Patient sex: M
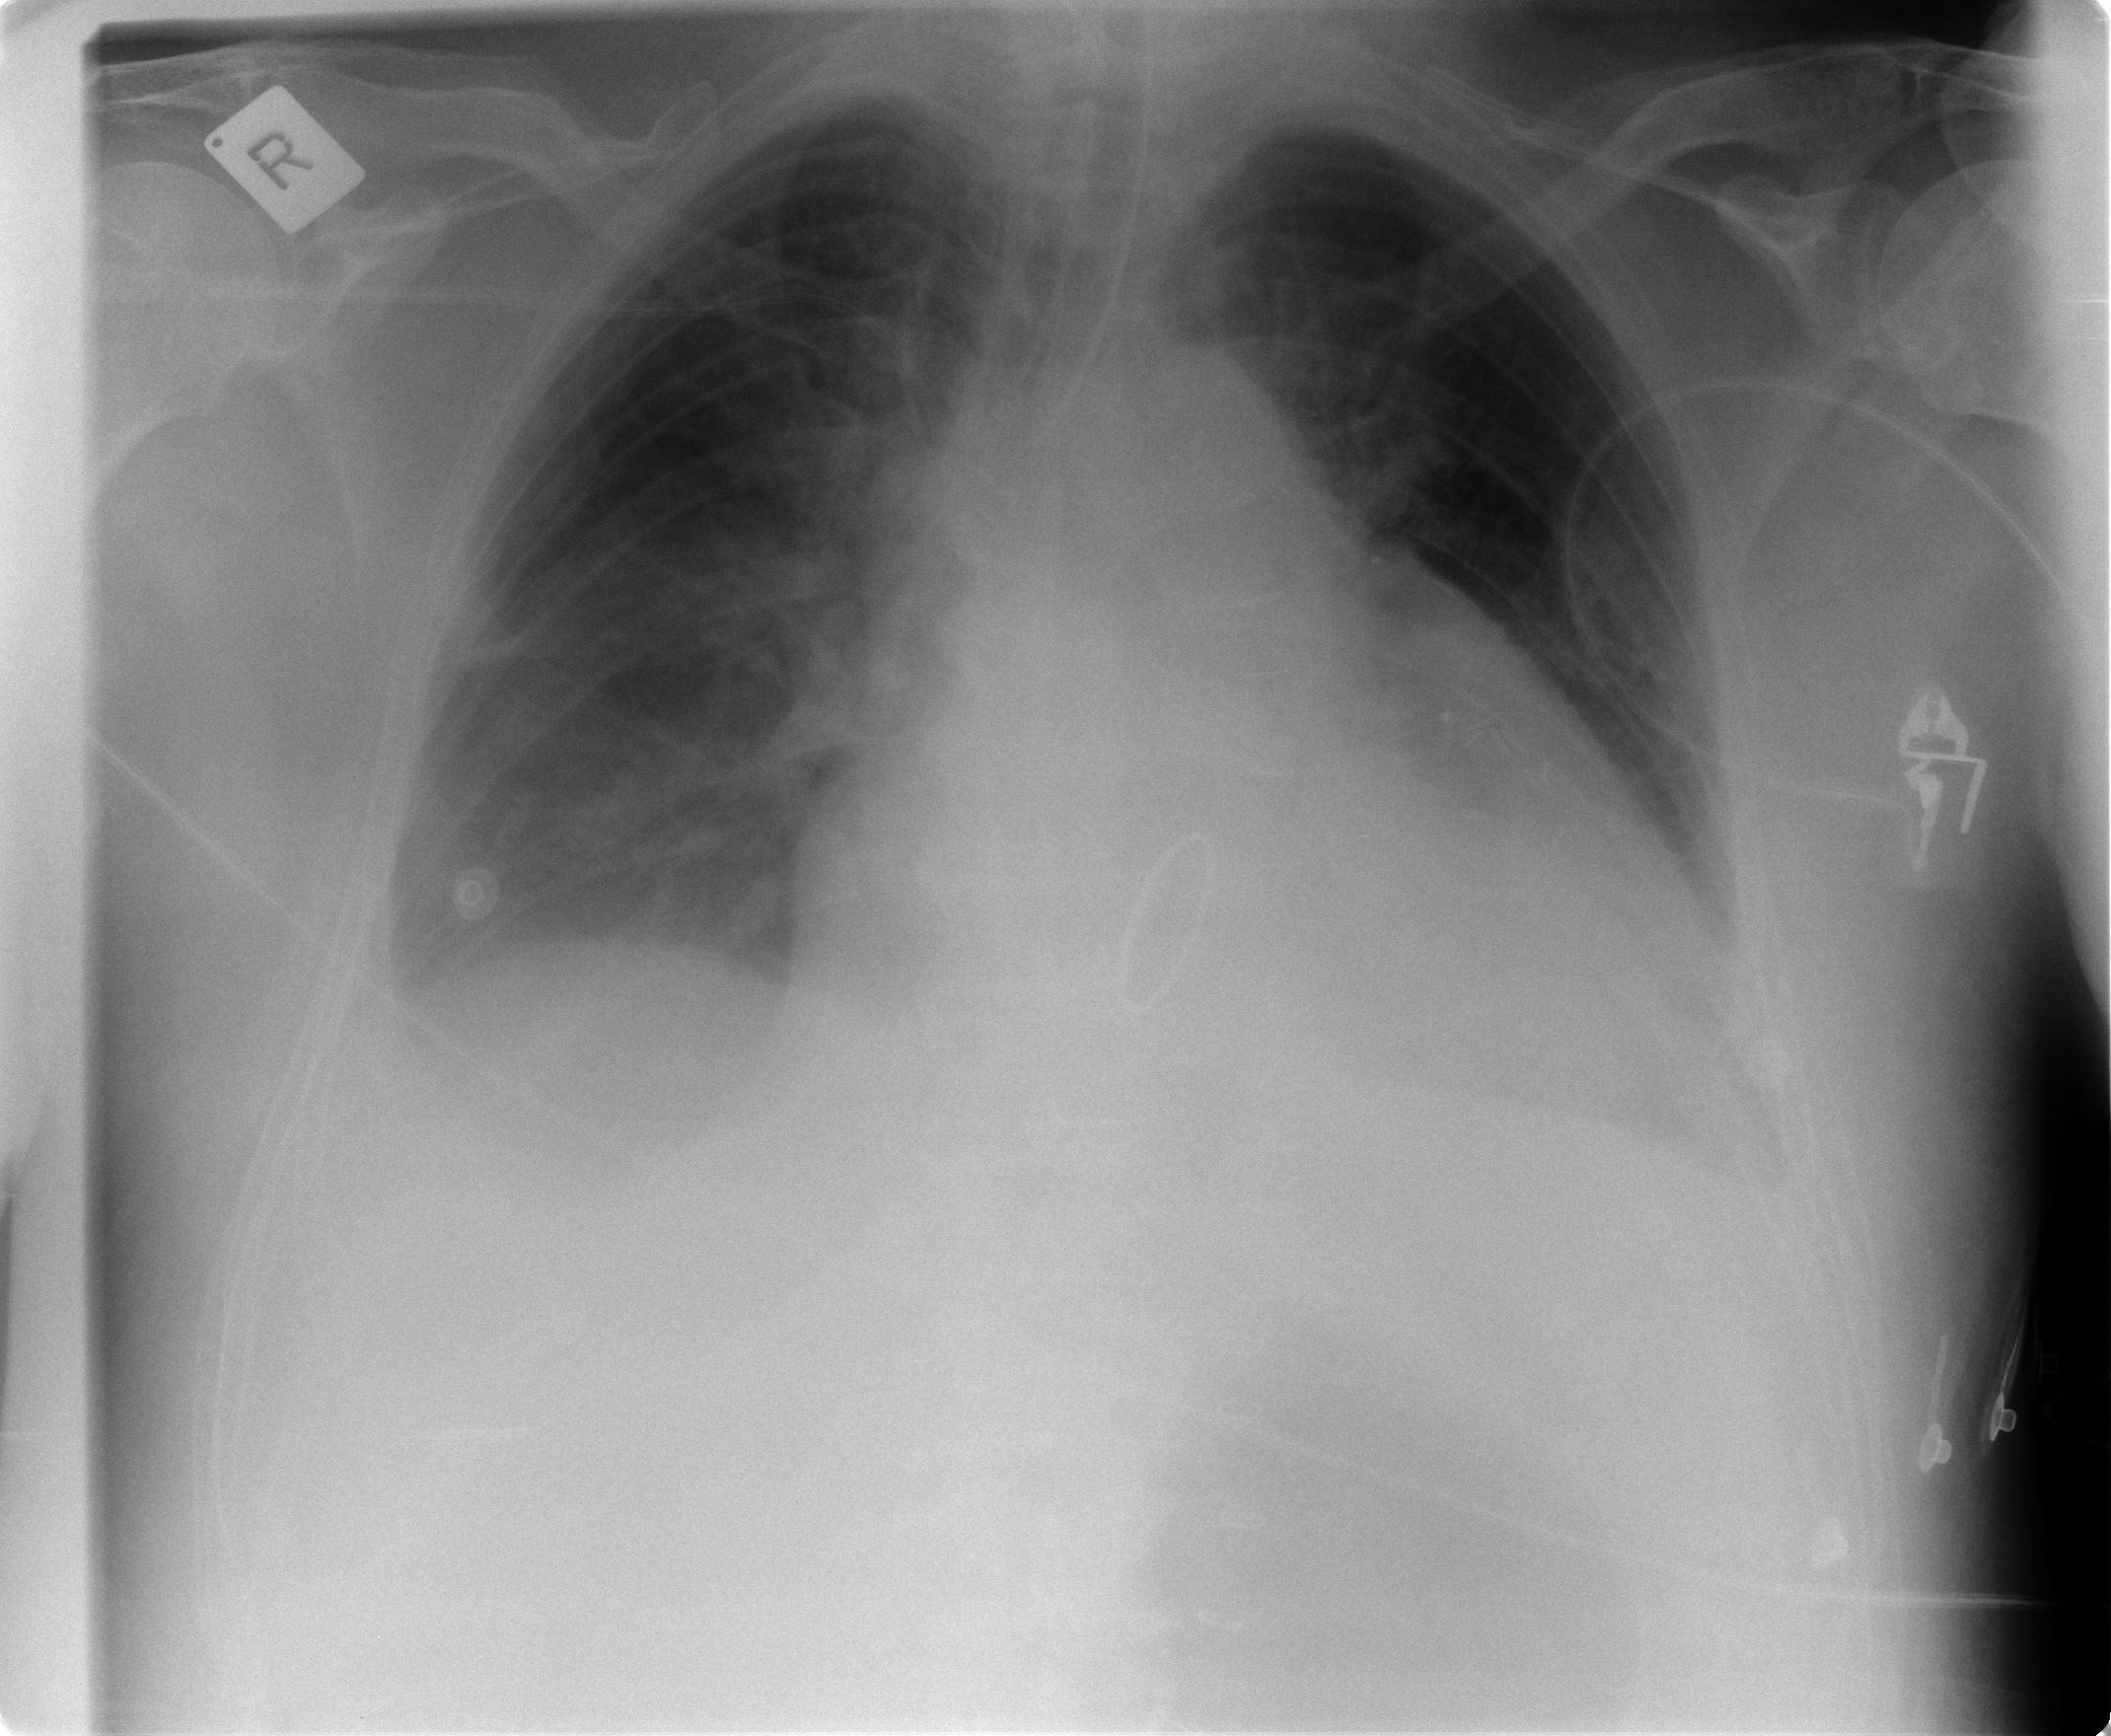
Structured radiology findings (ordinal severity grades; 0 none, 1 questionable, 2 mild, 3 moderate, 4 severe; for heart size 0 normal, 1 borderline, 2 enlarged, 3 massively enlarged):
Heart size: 3
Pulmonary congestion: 2
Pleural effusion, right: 1
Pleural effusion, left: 1
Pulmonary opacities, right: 1
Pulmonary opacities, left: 0
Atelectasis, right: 2
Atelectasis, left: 2